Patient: sex M, age 64
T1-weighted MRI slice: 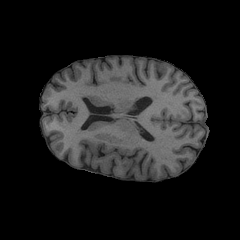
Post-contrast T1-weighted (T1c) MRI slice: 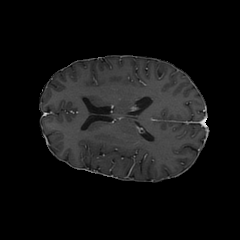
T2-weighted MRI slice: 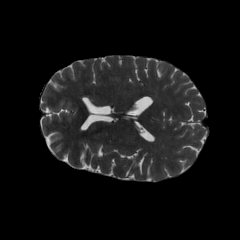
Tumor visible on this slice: no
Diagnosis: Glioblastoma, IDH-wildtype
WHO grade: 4